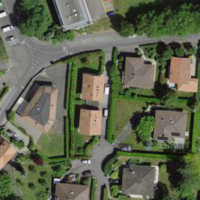
EUNIS habitat code: 55
Species observed at this site:
Lapsana communis